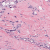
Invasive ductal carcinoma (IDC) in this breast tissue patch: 1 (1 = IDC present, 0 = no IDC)